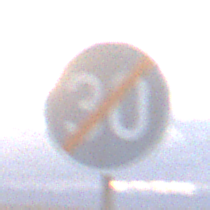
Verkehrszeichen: EndeMindestgeschwindigkeit
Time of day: SunriseSunset
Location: Outdoor (Suburban)
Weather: PartlyCloudy
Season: NotSpecified
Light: Natural